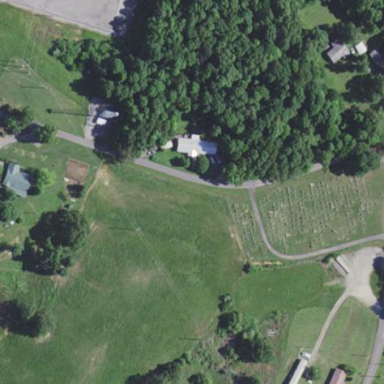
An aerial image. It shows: Cemetery.